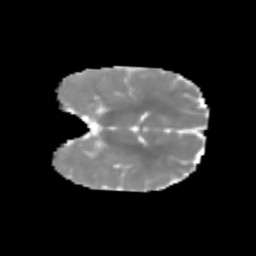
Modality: MD
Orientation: coronal
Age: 6
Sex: male
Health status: healthy